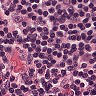
Metastatic tissue present: no